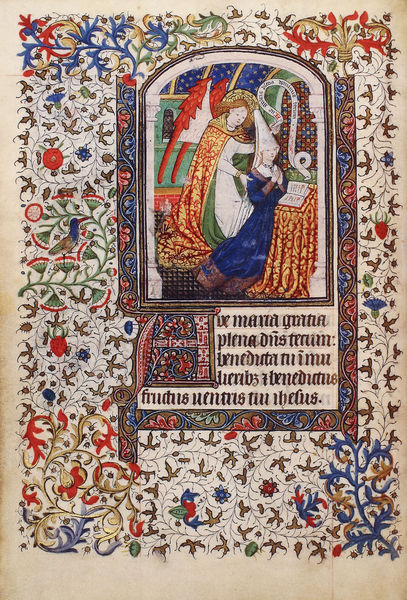
Titel: Frühmesse des Stundenbuches der Jungfrau
Standort: Herkunftsregion: (B Hainaut) (EU - B - Hainaut)
Institution: Baltimore, Walters Art Museum
Schlagwörter: blau, flügel, vogel, fenster, frau, hut, rot, schleier, malerei, muster, ornament, bibel, rahmen, vögel, gewand, gold, pflanzen, engel, ranken, schrift, farbe, ornamente, gewächs, buch, illustration, text, knien, initiale, beten, pult, ranke, buchseite, einband, kniend, mittelalter, andacht, maria, erzengel, verkündigung, latein, lateinisch, polychrom, buchmalerei, majuskel, evangelium, evangeliar, kleinteilig, stundenbuch, serifen, mitelalter, buchdrück